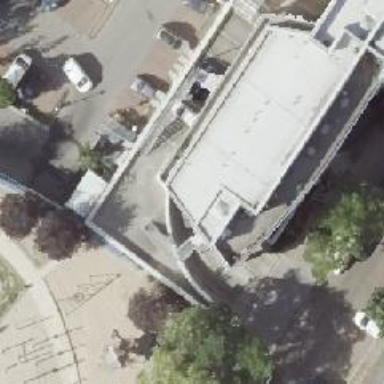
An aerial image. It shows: Parking entrance.